Field crop: maize
Growth stage: 2
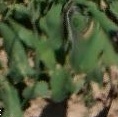
Species: maize